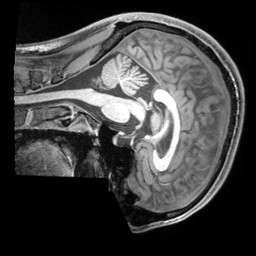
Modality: T1w
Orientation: sagittal
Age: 30
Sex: male
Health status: ill
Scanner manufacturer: siemens
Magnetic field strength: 3 T
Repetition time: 2.2 s
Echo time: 0.00218 s